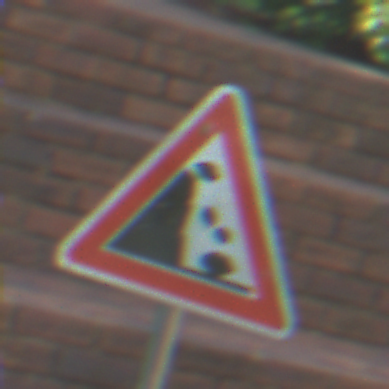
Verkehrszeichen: SteinschlagLinks
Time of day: MorningAfternoon
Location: Outdoor (Urban)
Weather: PartlyCloudy
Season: NotSpecified
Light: Natural